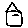
Label: house